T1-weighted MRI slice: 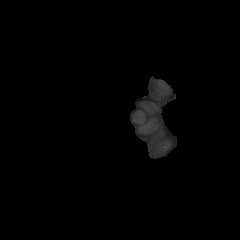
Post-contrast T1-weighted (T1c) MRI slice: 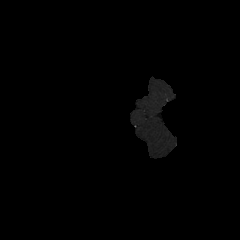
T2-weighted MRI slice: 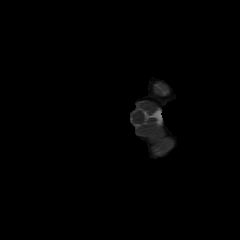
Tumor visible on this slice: no